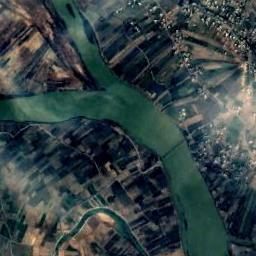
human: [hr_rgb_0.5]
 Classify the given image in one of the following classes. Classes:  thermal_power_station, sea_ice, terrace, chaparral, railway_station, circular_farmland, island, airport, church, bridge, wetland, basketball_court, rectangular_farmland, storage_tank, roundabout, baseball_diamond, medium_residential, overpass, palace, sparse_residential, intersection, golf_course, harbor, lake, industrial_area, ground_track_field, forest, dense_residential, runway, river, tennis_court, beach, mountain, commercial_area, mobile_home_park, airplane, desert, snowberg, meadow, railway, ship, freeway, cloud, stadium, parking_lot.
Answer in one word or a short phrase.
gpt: river